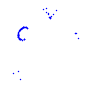
Particle: proton